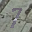
Label: 7